Field crop: tomato
Growth stage: 1
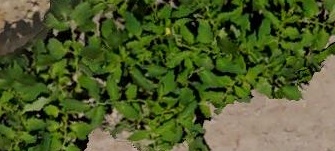
Species: tomato